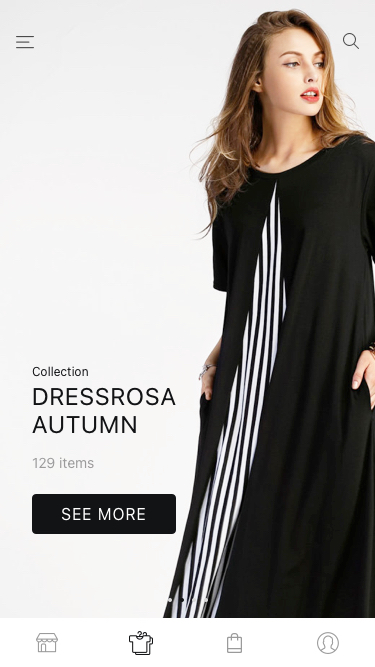
Text in this UI design:
Dressrosa
Autumn
Collection
129 items
See More